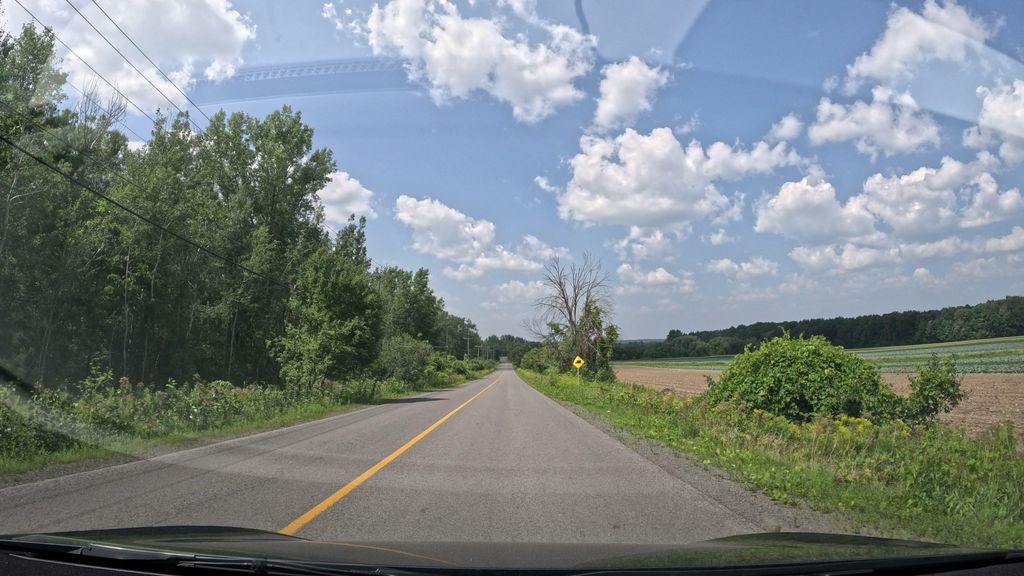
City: montreal